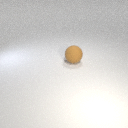
large brown rubber sphere